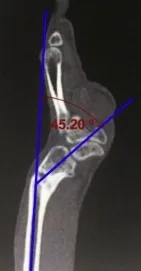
A: The patient's preoperative CT scans showing malalignment of the distal radius in both sagittal and coronal planes. A: The angle of volar inclination is 45. In sagital plane.
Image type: radiology (ct)